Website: apple
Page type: review-order
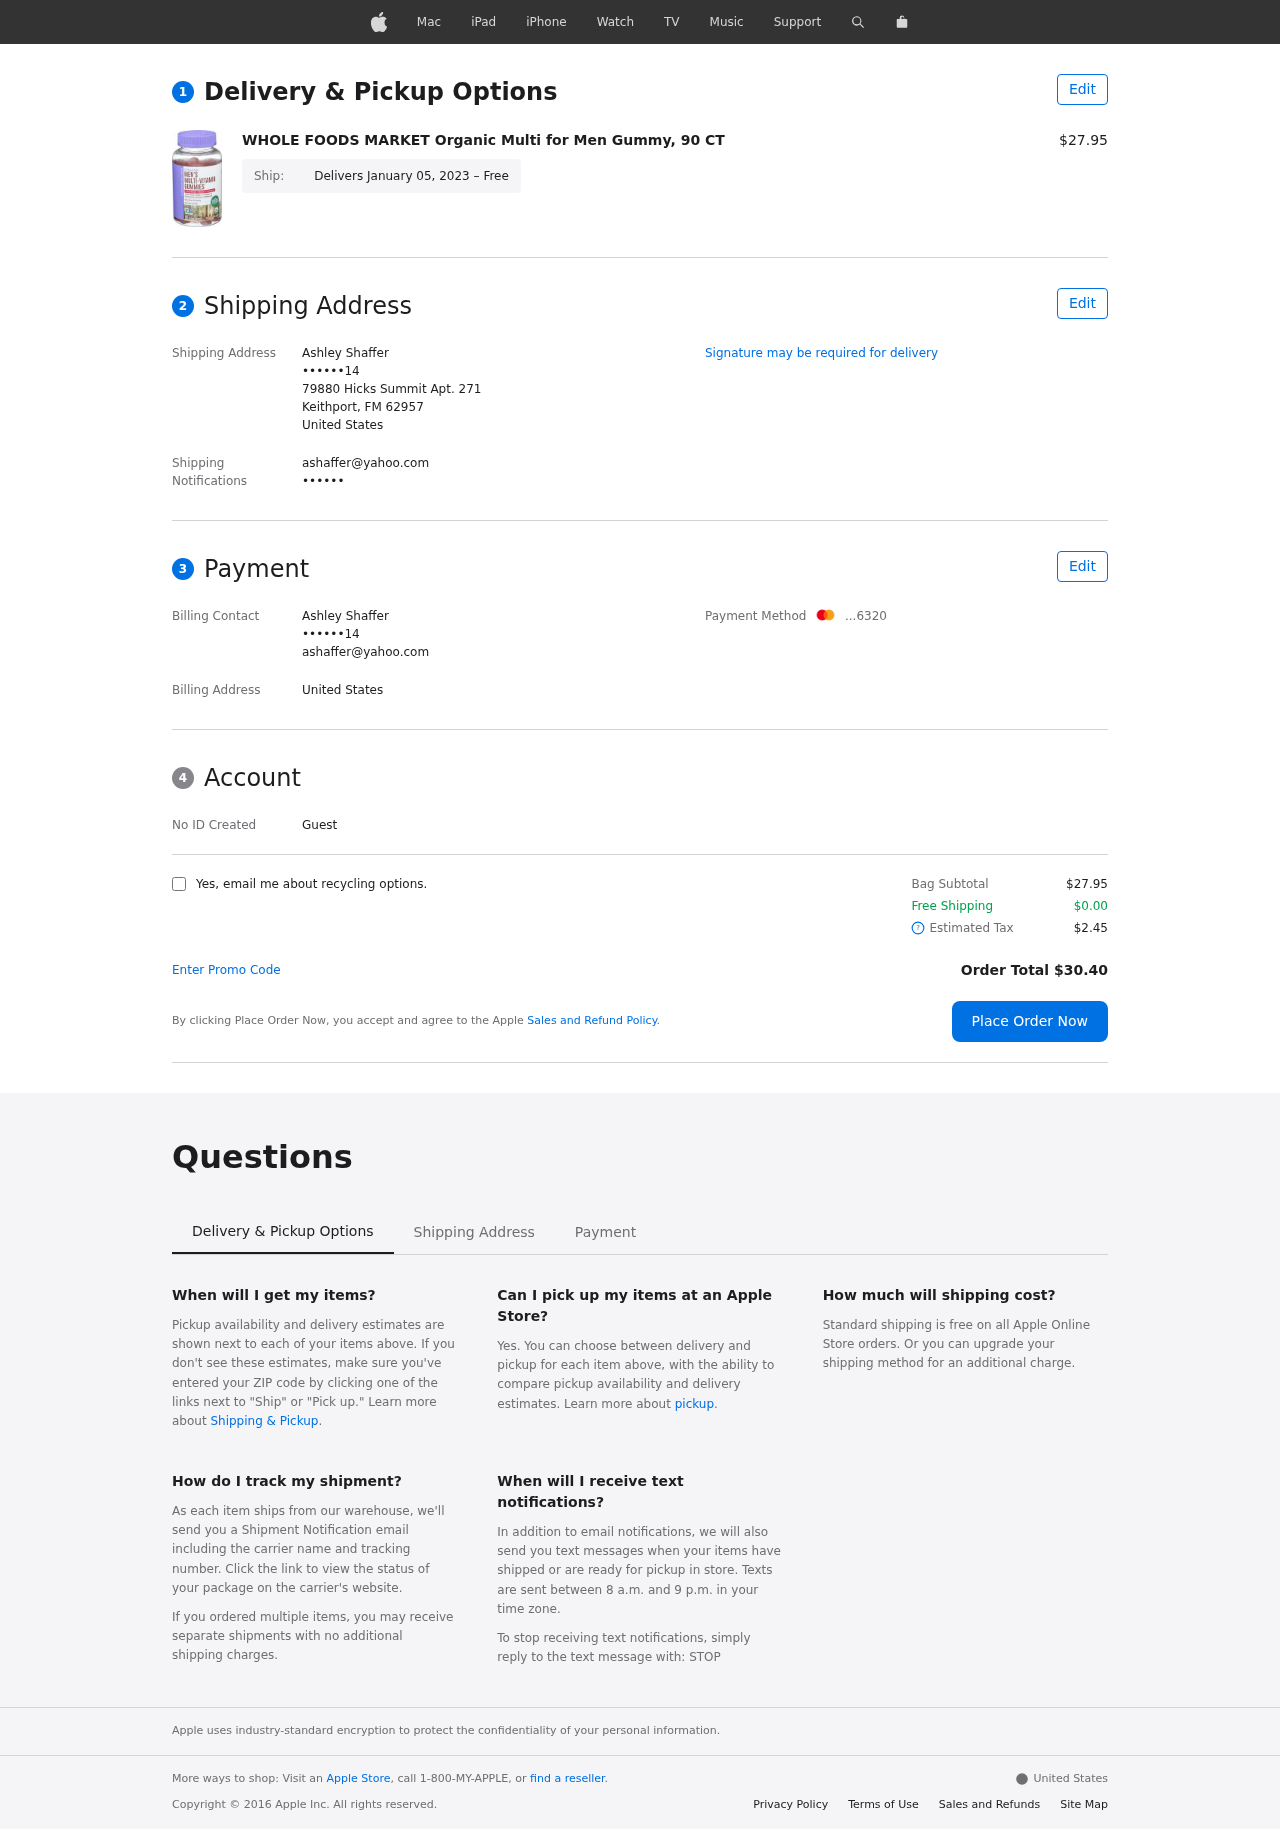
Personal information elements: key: PII_CARD_LAST4
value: ...6320
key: PII_CITY_STATE_ZIP
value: Keithport, FM 62957
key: PII_COUNTRY
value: United States
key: PII_EMAIL
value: ashaffer@yahoo.com
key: PII_FULLNAME
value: Ashley Shaffer
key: PII_PHONE
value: ••••••14
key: PII_STREET
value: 79880 Hicks Summit Apt. 271
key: PII_ALT_PHONE
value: ••••••
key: PII_FIRSTNAME
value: Ashley
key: PII_LASTNAME
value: Shaffer
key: PII_FULLNAME2
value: Ashley Shaffer
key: PII_FULLNAME3
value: Ashley Shaffer
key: PII_FIRSTNAME2
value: Ashley
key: PII_FIRSTNAME3
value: Ashley
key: PII_LASTNAME2
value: Shaffer
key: PII_LASTNAME3
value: Shaffer
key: PII_FIRSTNAME_DERIVED
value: Ashley
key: PII_LASTNAME_DERIVED
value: Shaffer
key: PII_FULLNAME_DERIVED
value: Ashley Shaffer
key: PII_NAME_FULL_DERIVED
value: Ashley Shaffer
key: PII_PHONE3
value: ••••••14
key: PII_EMAIL2
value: ashaffer@yahoo.com
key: PII_EMAIL3
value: ashaffer@yahoo.com
Product elements: key: PRODUCT1_NAME
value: WHOLE FOODS MARKET Organic Multi for Men Gummy, 90 CT
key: PRODUCT1_PRICE
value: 27.95
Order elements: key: ORDER_DELIVERY_DATE
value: Delivers January 05, 2023 – Free
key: ORDER_SUBTOTAL
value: $27.95
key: ORDER_SHIPPING_COST
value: $0.00
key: ORDER_TAX
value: $2.45
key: ORDER_TOTAL
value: Order Total $30.40